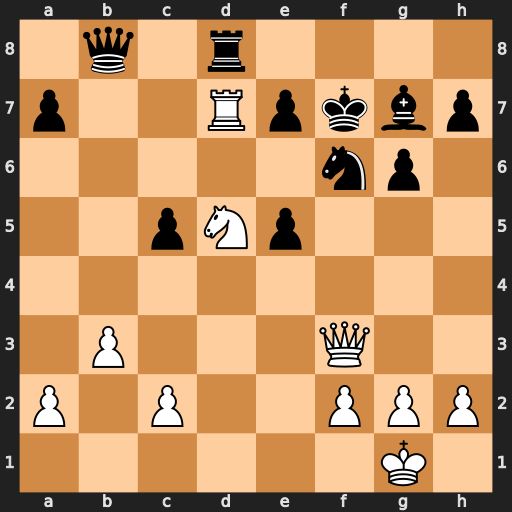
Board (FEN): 1q1r4/p2Rpkbp/5np1/2pNp3/8/1P3Q2/P1P2PPP/6K1
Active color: w
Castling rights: -
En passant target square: -
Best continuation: Rxe7+ Kf8 Rxg7 Kxg7 Qxf6+